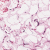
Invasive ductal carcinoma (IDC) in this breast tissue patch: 0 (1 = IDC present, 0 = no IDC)